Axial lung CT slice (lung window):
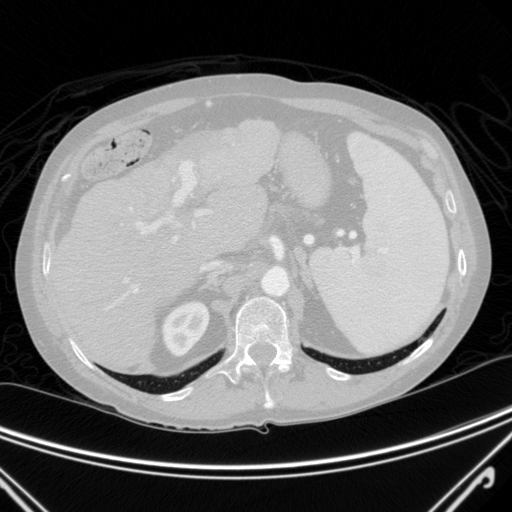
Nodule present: no